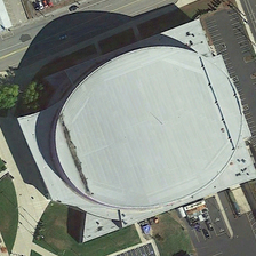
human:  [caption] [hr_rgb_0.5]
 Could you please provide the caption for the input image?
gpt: At the corner of the street, a huge oval stadium appeared.

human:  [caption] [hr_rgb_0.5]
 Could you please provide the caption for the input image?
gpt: Roads and parking lots are close to almost circular white buildings.

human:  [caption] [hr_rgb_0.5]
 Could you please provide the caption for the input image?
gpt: The road and parking lot are close to an almost circular white building.

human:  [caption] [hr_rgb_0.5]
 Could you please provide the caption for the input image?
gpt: A huge oval stadium appeared at the corner of the street.

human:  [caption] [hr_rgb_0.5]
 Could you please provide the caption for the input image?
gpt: A street and a parking lot near a white almost circular building.